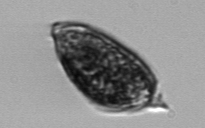
Label: Prorocentrum_micans